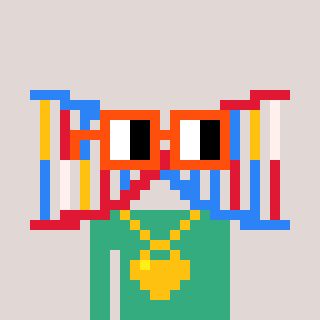
a pixel art character with square orange glasses, a dna-shaped head and a teal-colored body on a warm background